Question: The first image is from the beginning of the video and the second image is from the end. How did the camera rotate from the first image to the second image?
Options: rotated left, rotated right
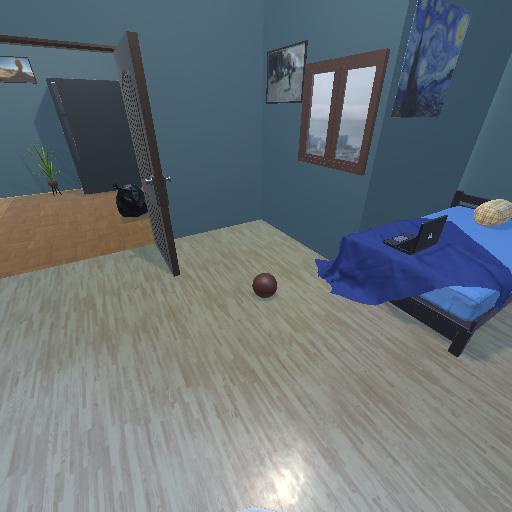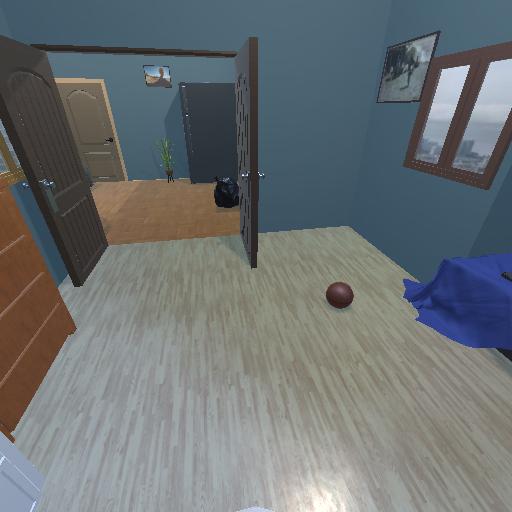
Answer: rotated left